Question: I just opened a TabPage control I have and found this surprise--a list of control names but no designer or layout. Has anyone see this happen? How can I fix it?

EDIT: Here is an MCVE <URL>
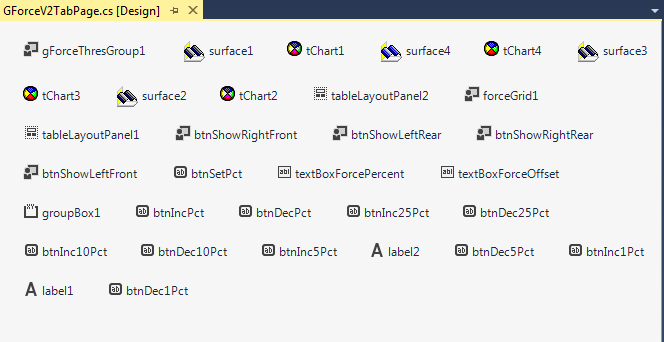
Answer: '''
public partial class GForceV2TabPage : TabPage
'''
There is nothing wrong but this is what produced your screenshot. The TabPage class does not have a document designer so you are just seeing the fallback designer view. Which doesn't do anything but list the components that were added to the tab page in the InitializeComponent() method.
It is unclear to me how this happened, but there's a reasonable guess. Whomever first created this control started out by designing a UserControl. And then modified the code, changing the inheritance to TabPage instead of UserControl. Surely because he meant to use it in a TabControl.
You can trivially get the design view back, change 'TabPage' to 'UserControl'. Double-click it again and you'll now see the design view you expected. And modify it. You can keep it that way but then you have to change the code that uses GForceV2TabPage, simply drop the control on a normal tab page. Technically you can create your own designer for the control (inherit DocumentDesigner) but that's probably more time than you want to invest.